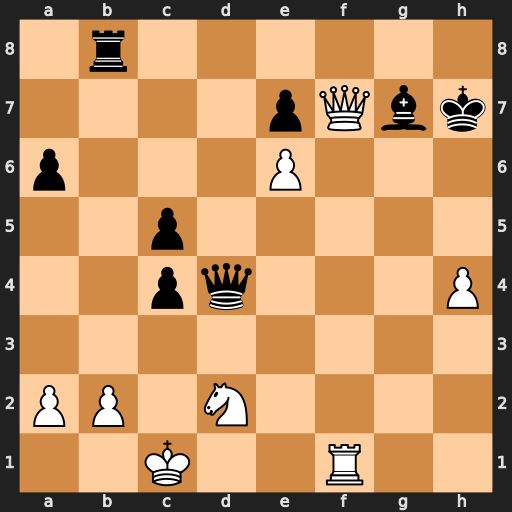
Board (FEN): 1r6/4pQbk/p3P3/2p5/2pq3P/8/PP1N4/2K2R2
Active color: w
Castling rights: -
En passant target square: -
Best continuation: Rf5 Qxh4 Rh5+ Qxh5 Qxh5+